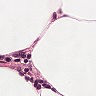
Metastatic tissue present: no